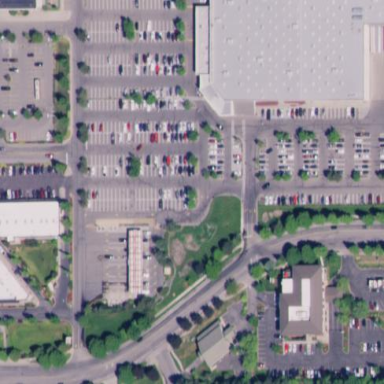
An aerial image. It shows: Retail area.